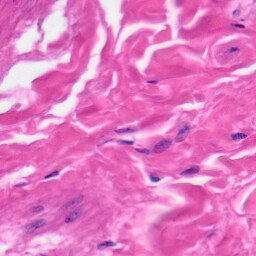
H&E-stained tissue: Skin